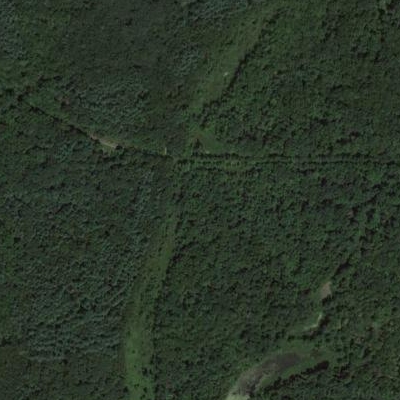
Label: Forest